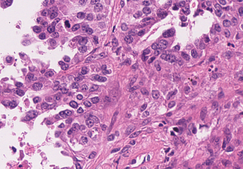
Tumor epithelial tissue: yes
Tumor-associated stroma tissue: yes
Normal tissue: no